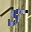
Label: 5